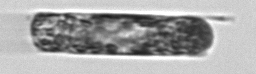
Label: Hemiaulus